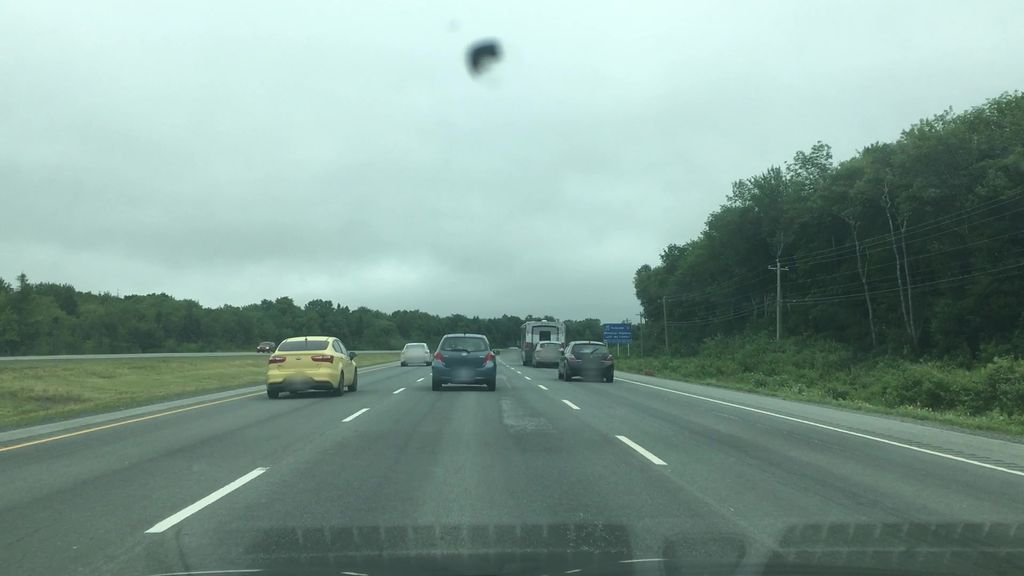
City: halifax